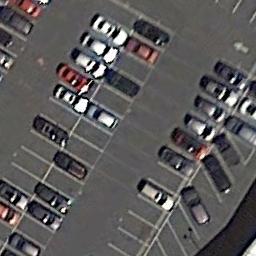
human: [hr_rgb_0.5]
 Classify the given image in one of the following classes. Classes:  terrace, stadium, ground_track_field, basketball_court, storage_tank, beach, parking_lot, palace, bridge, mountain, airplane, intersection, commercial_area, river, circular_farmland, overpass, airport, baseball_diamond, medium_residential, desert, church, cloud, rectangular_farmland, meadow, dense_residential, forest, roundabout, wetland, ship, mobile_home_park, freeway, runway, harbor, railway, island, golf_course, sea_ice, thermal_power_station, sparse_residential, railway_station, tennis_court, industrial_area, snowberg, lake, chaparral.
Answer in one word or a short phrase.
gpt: parking_lot